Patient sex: F
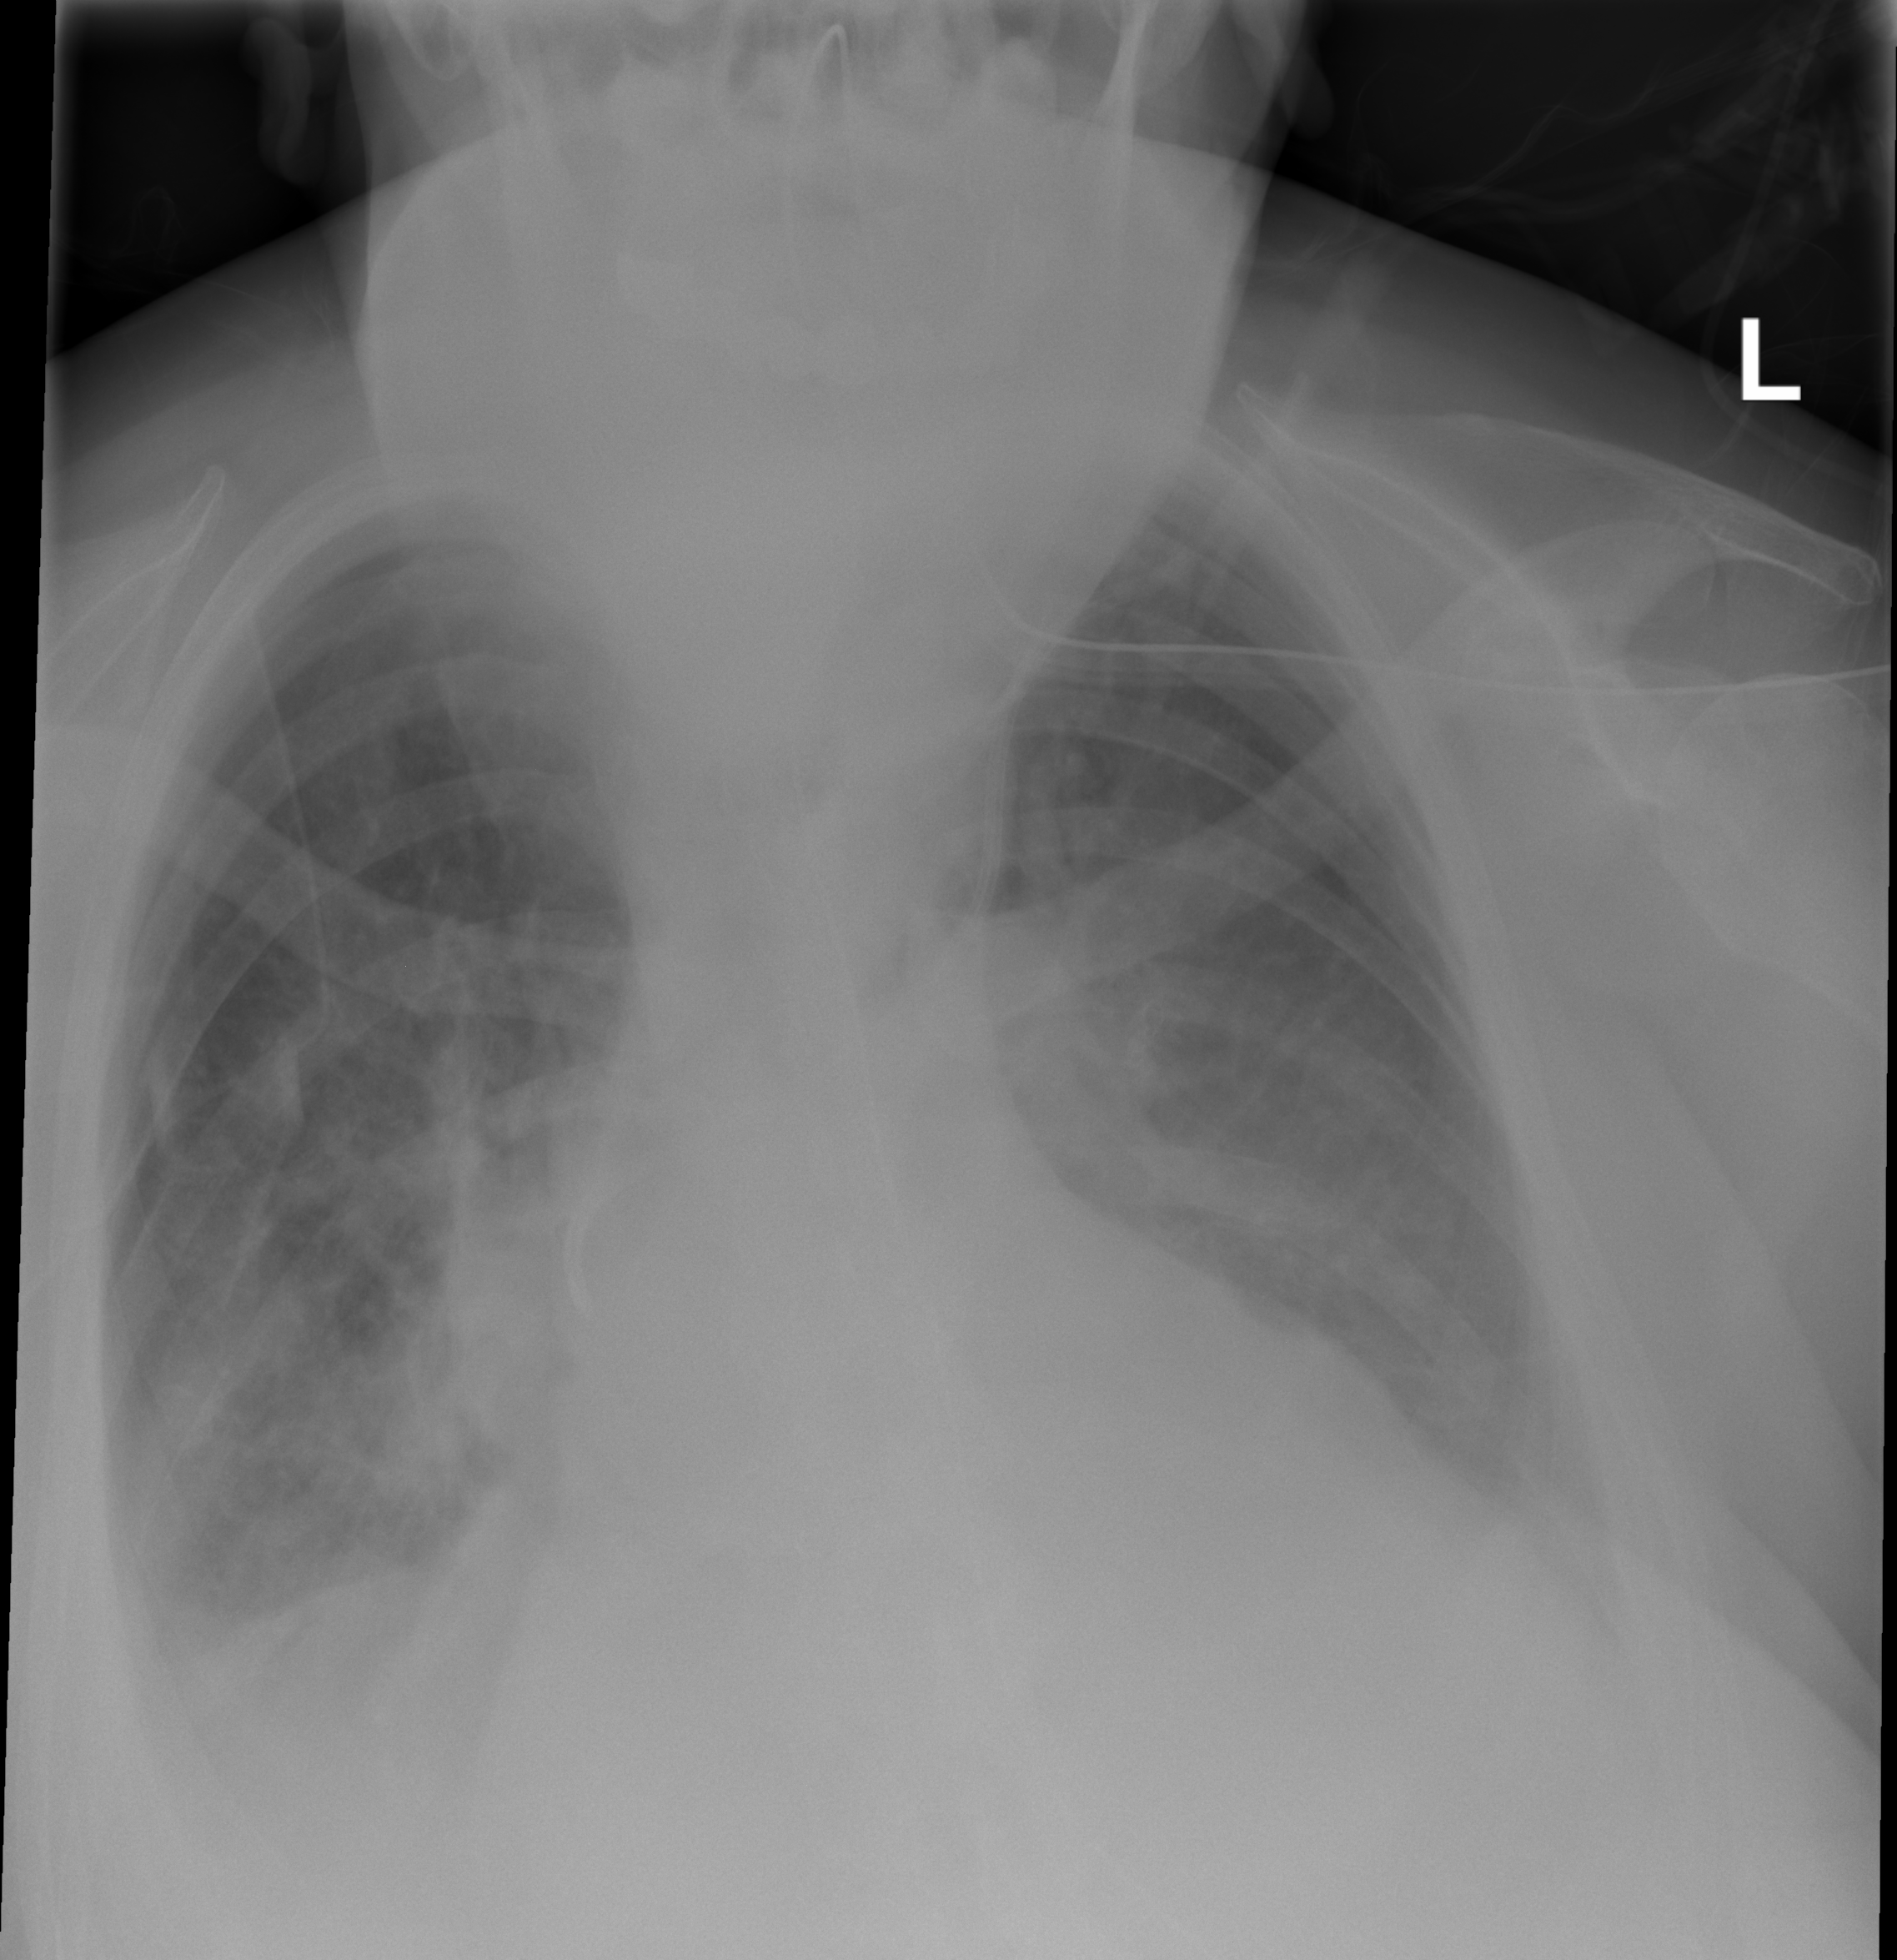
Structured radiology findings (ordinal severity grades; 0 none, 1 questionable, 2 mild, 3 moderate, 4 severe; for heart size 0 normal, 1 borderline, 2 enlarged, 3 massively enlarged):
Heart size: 2
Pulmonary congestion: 2
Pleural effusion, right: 2
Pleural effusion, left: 2
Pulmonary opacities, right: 3
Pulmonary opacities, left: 2
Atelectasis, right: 2
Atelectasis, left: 2